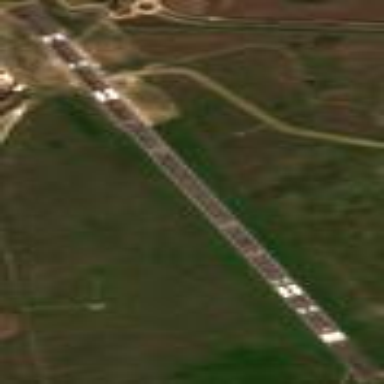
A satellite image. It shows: Runway in airport area.